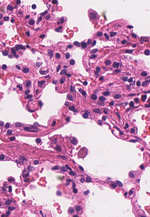
Tumor epithelial tissue: no
Tumor-associated stroma tissue: no
Normal tissue: yes